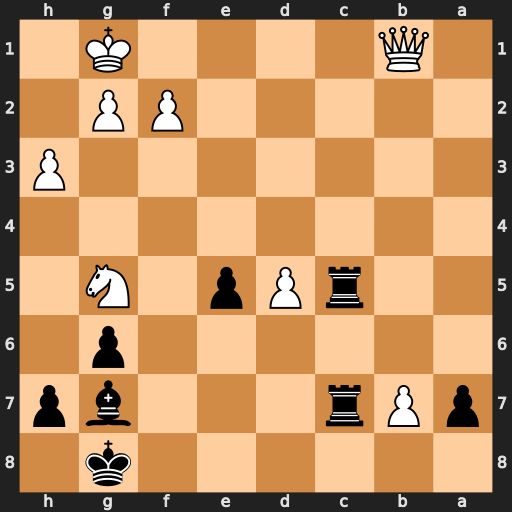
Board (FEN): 6k1/pPr3bp/6p1/2rPp1N1/8/7P/5PP1/1Q4K1
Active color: b
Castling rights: -
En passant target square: -
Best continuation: Rc1+ Qxc1 Rxc1+ Kh2 Rb1